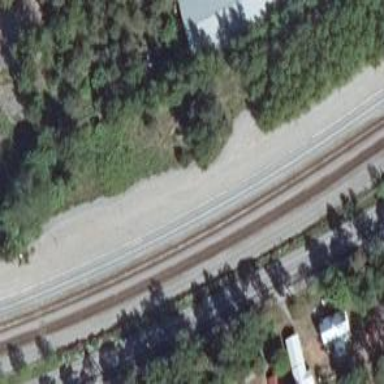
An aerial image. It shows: Railway track.